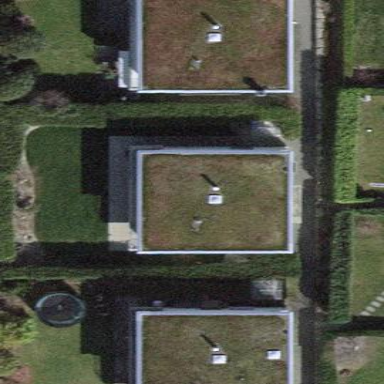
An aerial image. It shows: Detached building with flat roof.